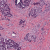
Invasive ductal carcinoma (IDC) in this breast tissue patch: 1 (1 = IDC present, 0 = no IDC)